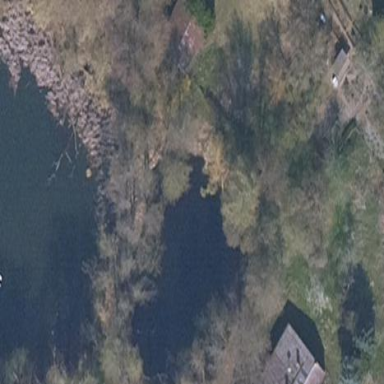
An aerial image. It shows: Pond surrounded by natural water.